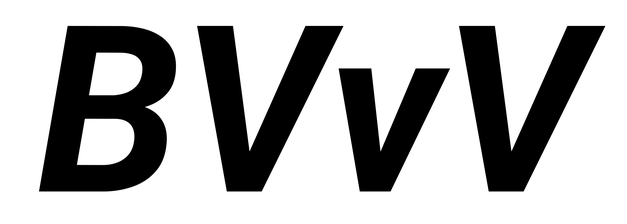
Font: Roboto-Italic_Bold_Italic